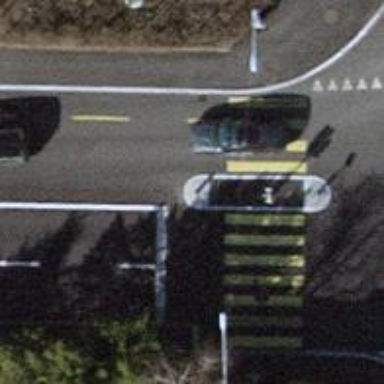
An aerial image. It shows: Zebra crossing with traffic signals and island in the middle.